Interaction volume radius: 5 \u00c5
Interaction volume height: 35 \u00c5
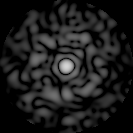
Disorder parameter: 0.8441